Question: I have a problem with a UIButton that works perfectly well in iOS6, but fails to respond to touch events in iOS7 up to a certain point.
To clarify please see below image:

The button that fails is the "Discard All" button that is in the UIView. (Please note, this button is only disabled temporarily and that is NOT the issue. I just don't have a screenshot of the newest test where the button is enabled")
This button ignores all touches, unless one first presses the "Discard" or "Retry" buttons in the UITableViewCell. (This does cause a reload of the view controller, which triggers the lifecycle methods like ViewDidLoad to be called again.)
After either the "Discard" or "Retry" buttons in the table view cell have been pressed, the "Discard All" button starts functioning correctly.
The view and the "Discard All" button are build on the Controller's XIB file and not in code. This only fails on iOS7, and starts working as soon as the taleview cell buttons are touched.
Anyone have any ideas?
Thanks!
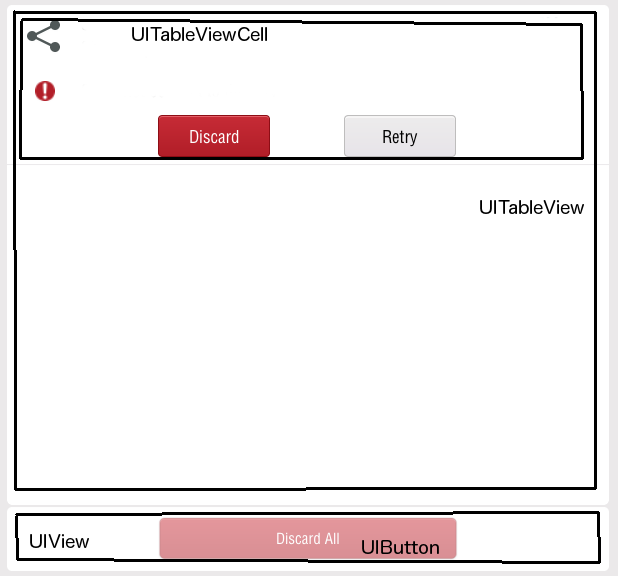
Answer: I found the solution last night.
Okay, so what happens is that I put the above table view and UIView elements onto a target frame.
I'm not 100% sure, but it seems that in iOS6 the buttons respond to events irrespective of where they are placed.
For some reason in iOS7 when the button sits outside of the frame it is supposed to be in, it ignores touch events, even though it does get displayed.
I solved the problem by positioning the view's frame in the correct place so it overlays the button.
If I can find any documentation around this, I will post here.
Thanks!